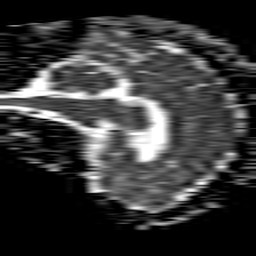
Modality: ADC
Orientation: sagittal
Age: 50
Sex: female
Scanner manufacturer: philips
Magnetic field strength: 1.5 T
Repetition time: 4.6 s
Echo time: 0.08631 s